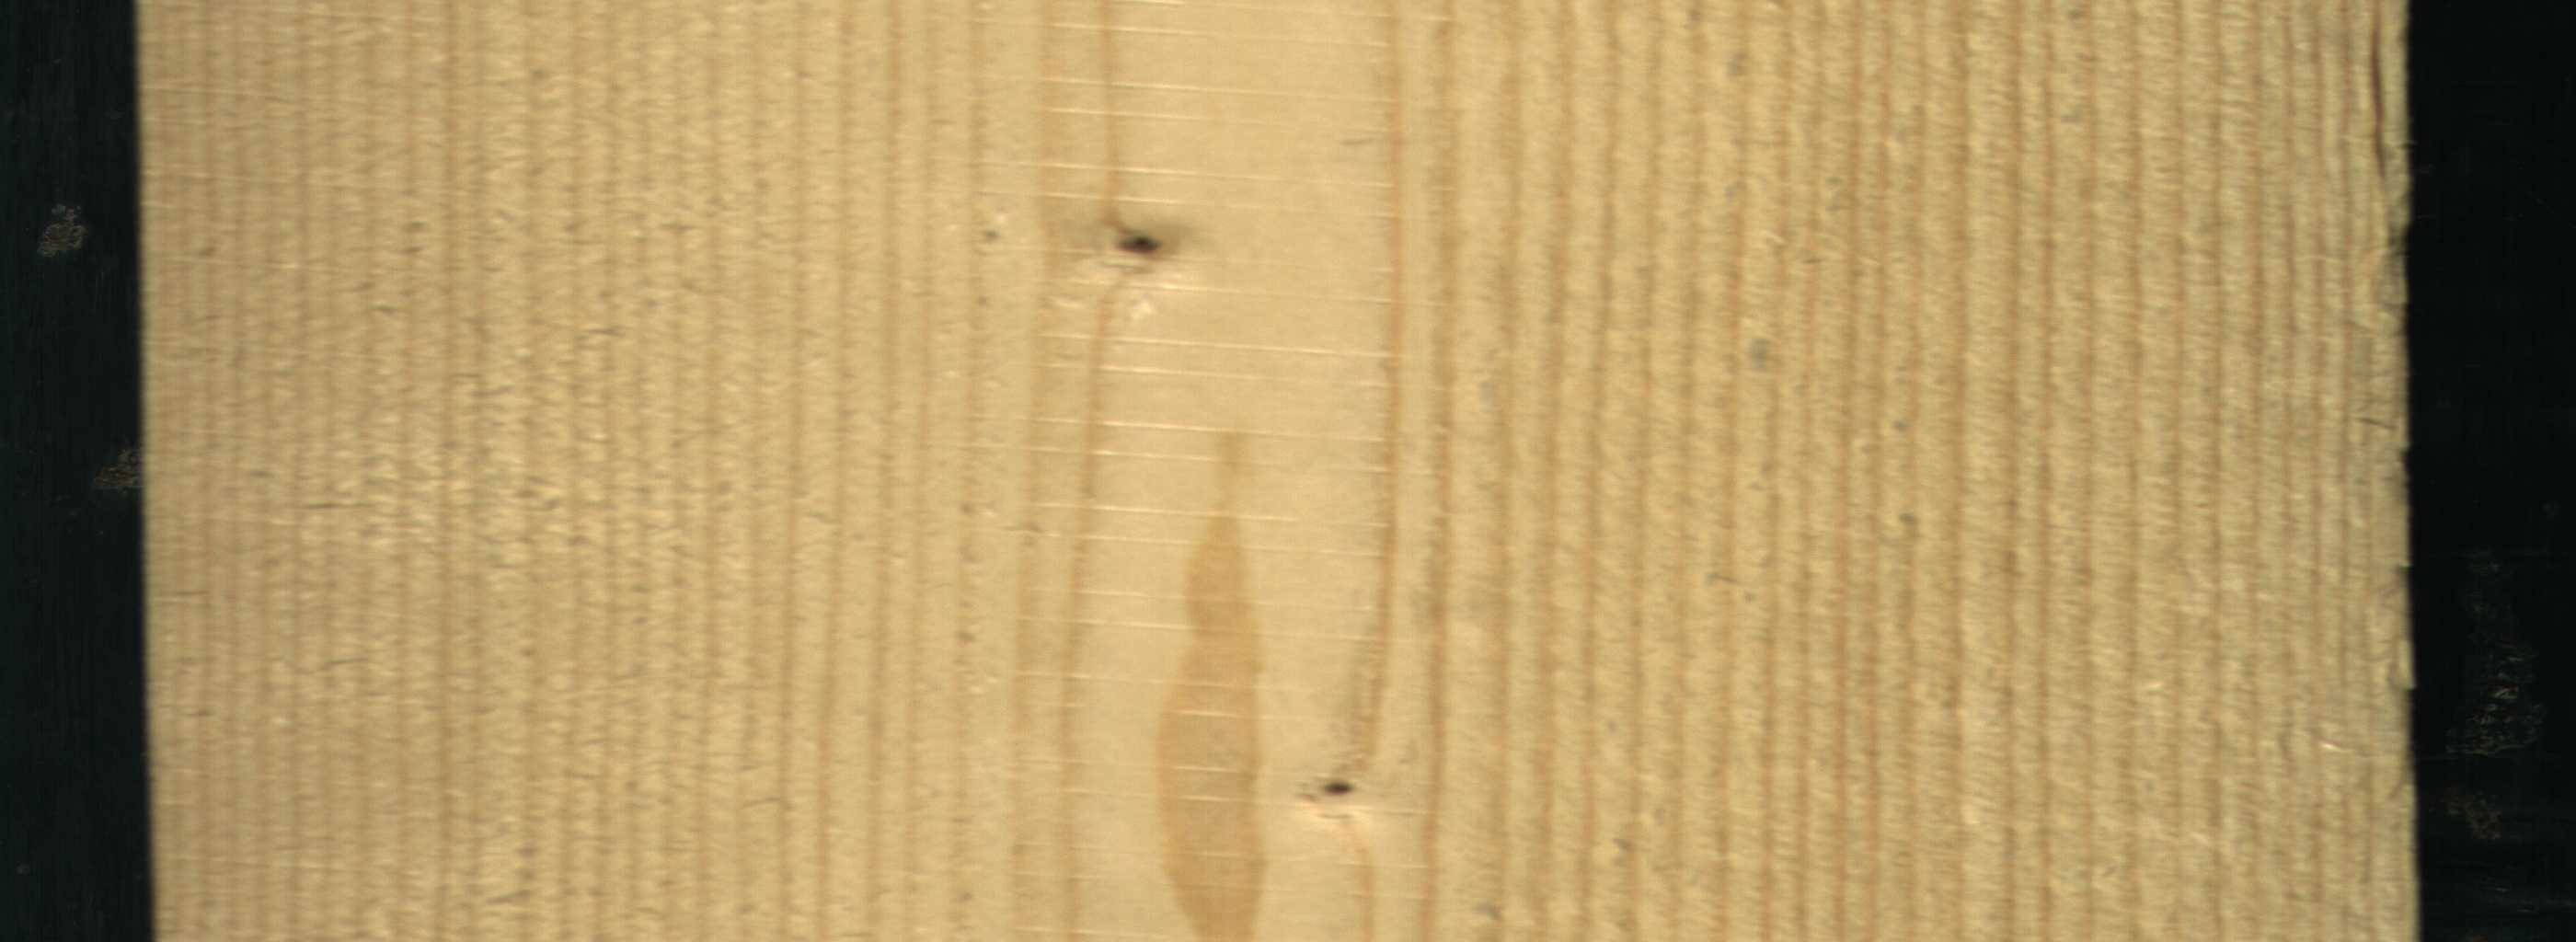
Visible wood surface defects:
Live_Knot
Live_Knot